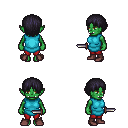
a pixel art fantasy rpg character, female body template, orc, green skin, teal tunic, red pants, raven plain hairstyle, maroon shoes, dagger, four views (front, back, left, right), 2x2 character sprite sheet, small pixel art, hard edges, no anti-aliasing